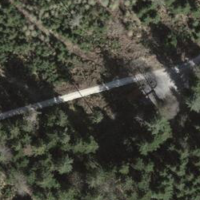
EUNIS habitat code: 43
Species observed at this site:
Plantago major